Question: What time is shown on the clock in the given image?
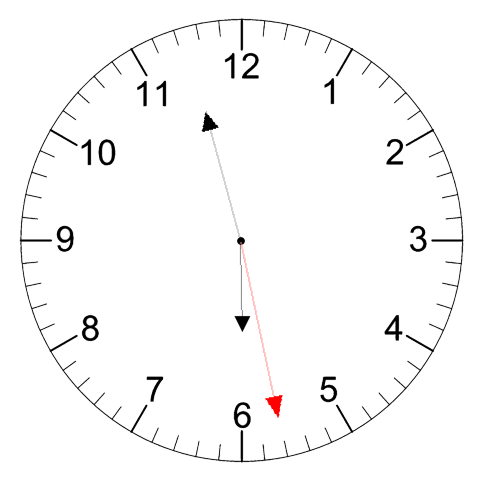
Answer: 05:57:28